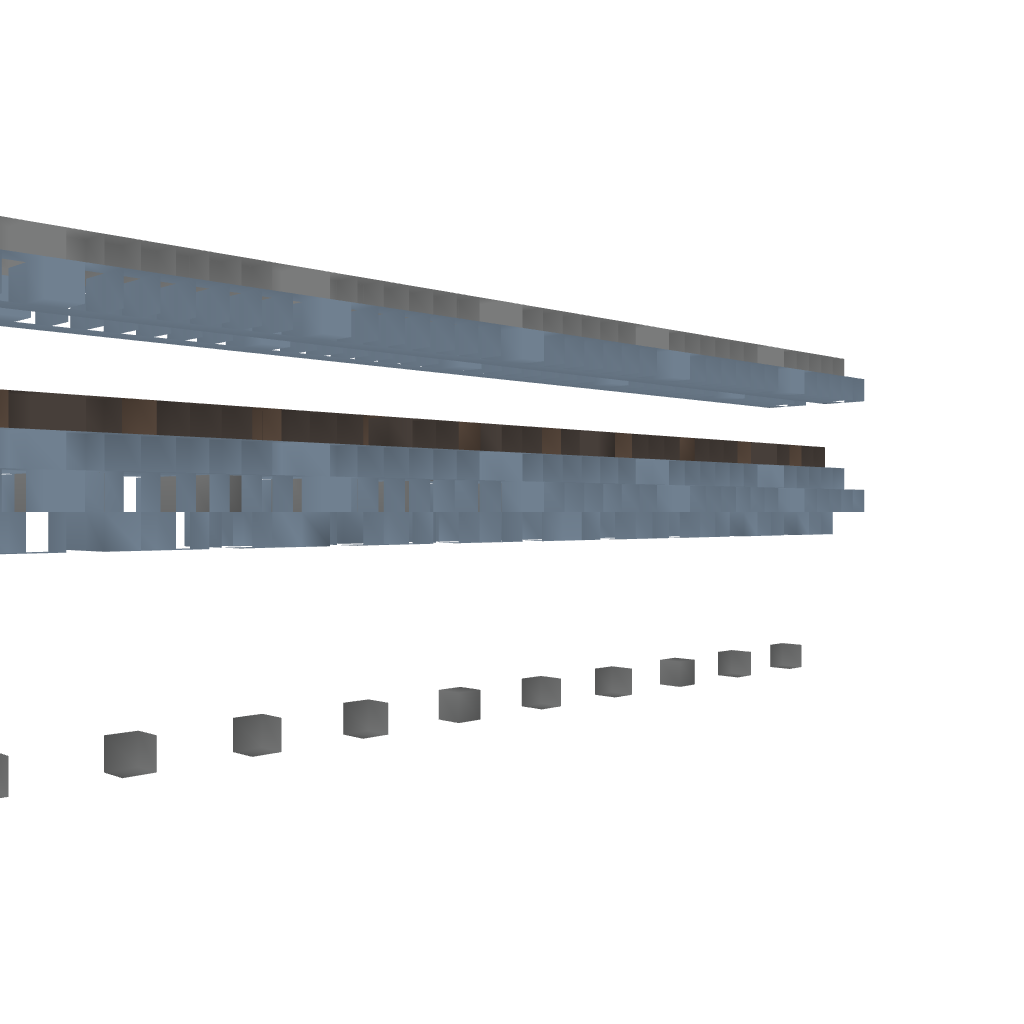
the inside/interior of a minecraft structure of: Advanced Minecart Bridge #1 Straight Rail